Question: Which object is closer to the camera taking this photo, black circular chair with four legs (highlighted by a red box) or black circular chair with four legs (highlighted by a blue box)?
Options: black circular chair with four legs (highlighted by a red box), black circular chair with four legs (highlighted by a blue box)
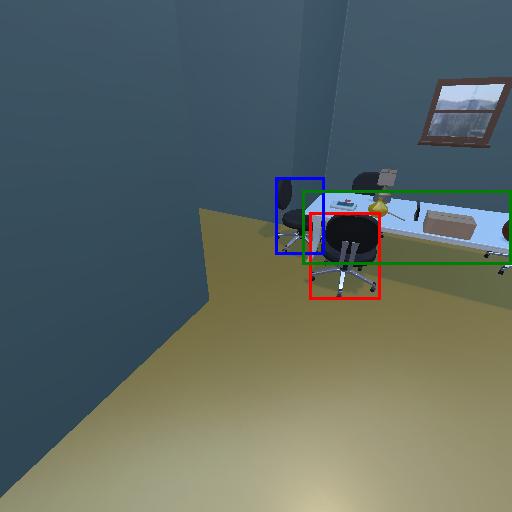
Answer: black circular chair with four legs (highlighted by a red box)